Question: How large is audio?
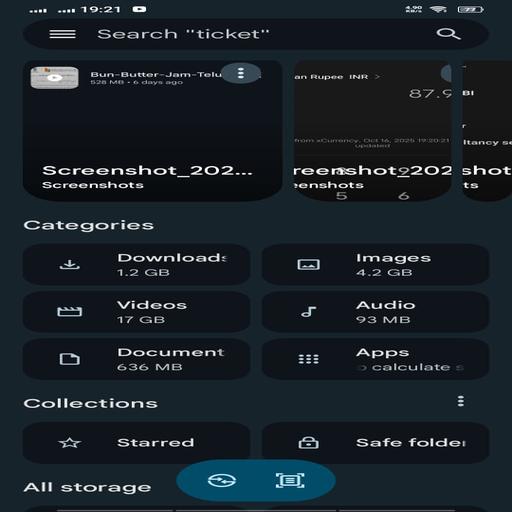
Answer: 93 MB